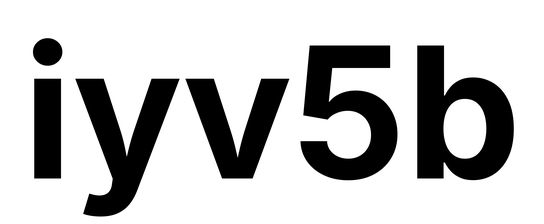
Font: Inter_Bold